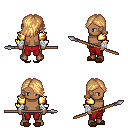
a pixel art fantasy rpg character, male body template, human, dark skin, gold arm armor, red pants, light blonde swoop hairstyle, white cloth bandages, brown slippers, spear, four views (front, back, left, right), 2x2 character sprite sheet, small pixel art, hard edges, no anti-aliasing